Field crop: tomato
Growth stage: 1
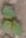
Species: solanum